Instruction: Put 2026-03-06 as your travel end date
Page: home
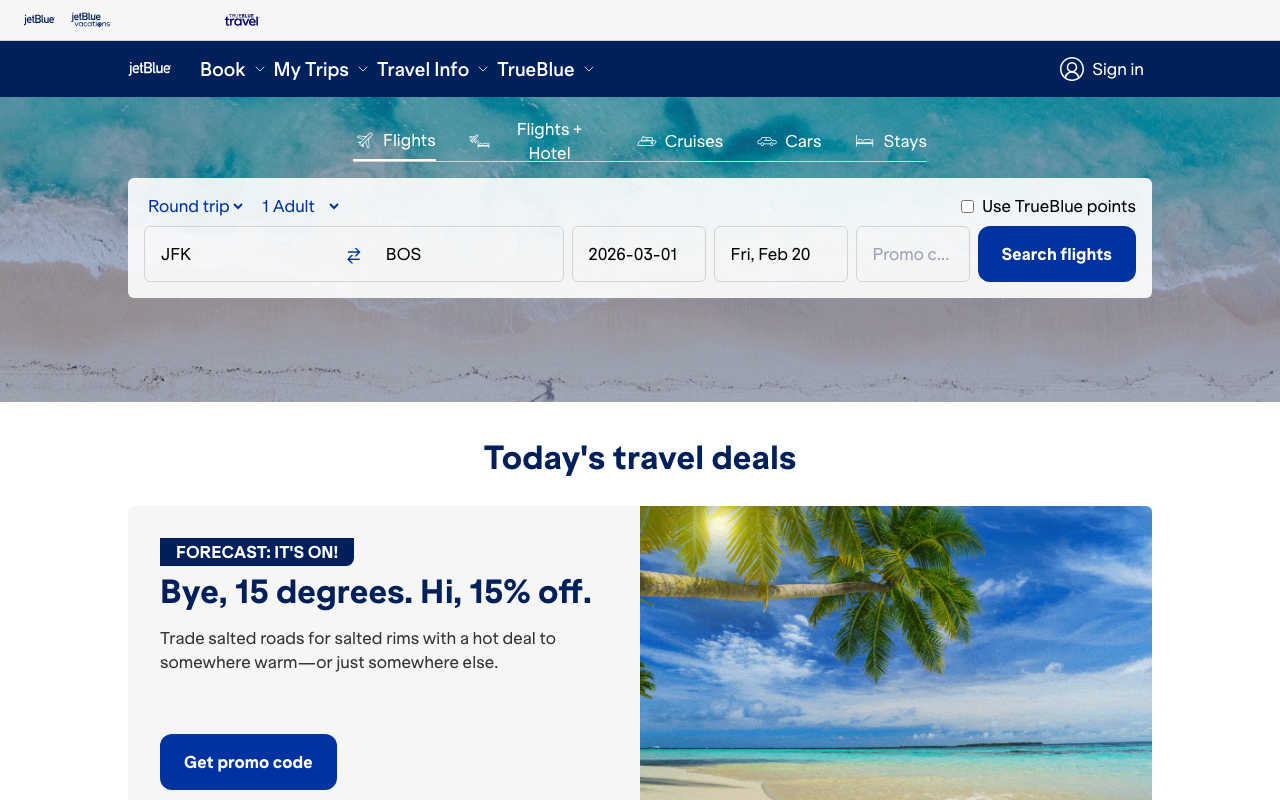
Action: type